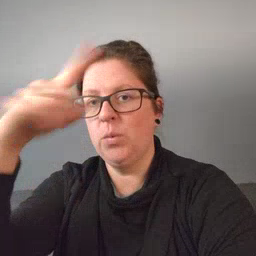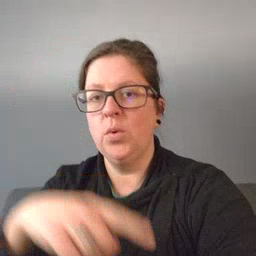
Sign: for